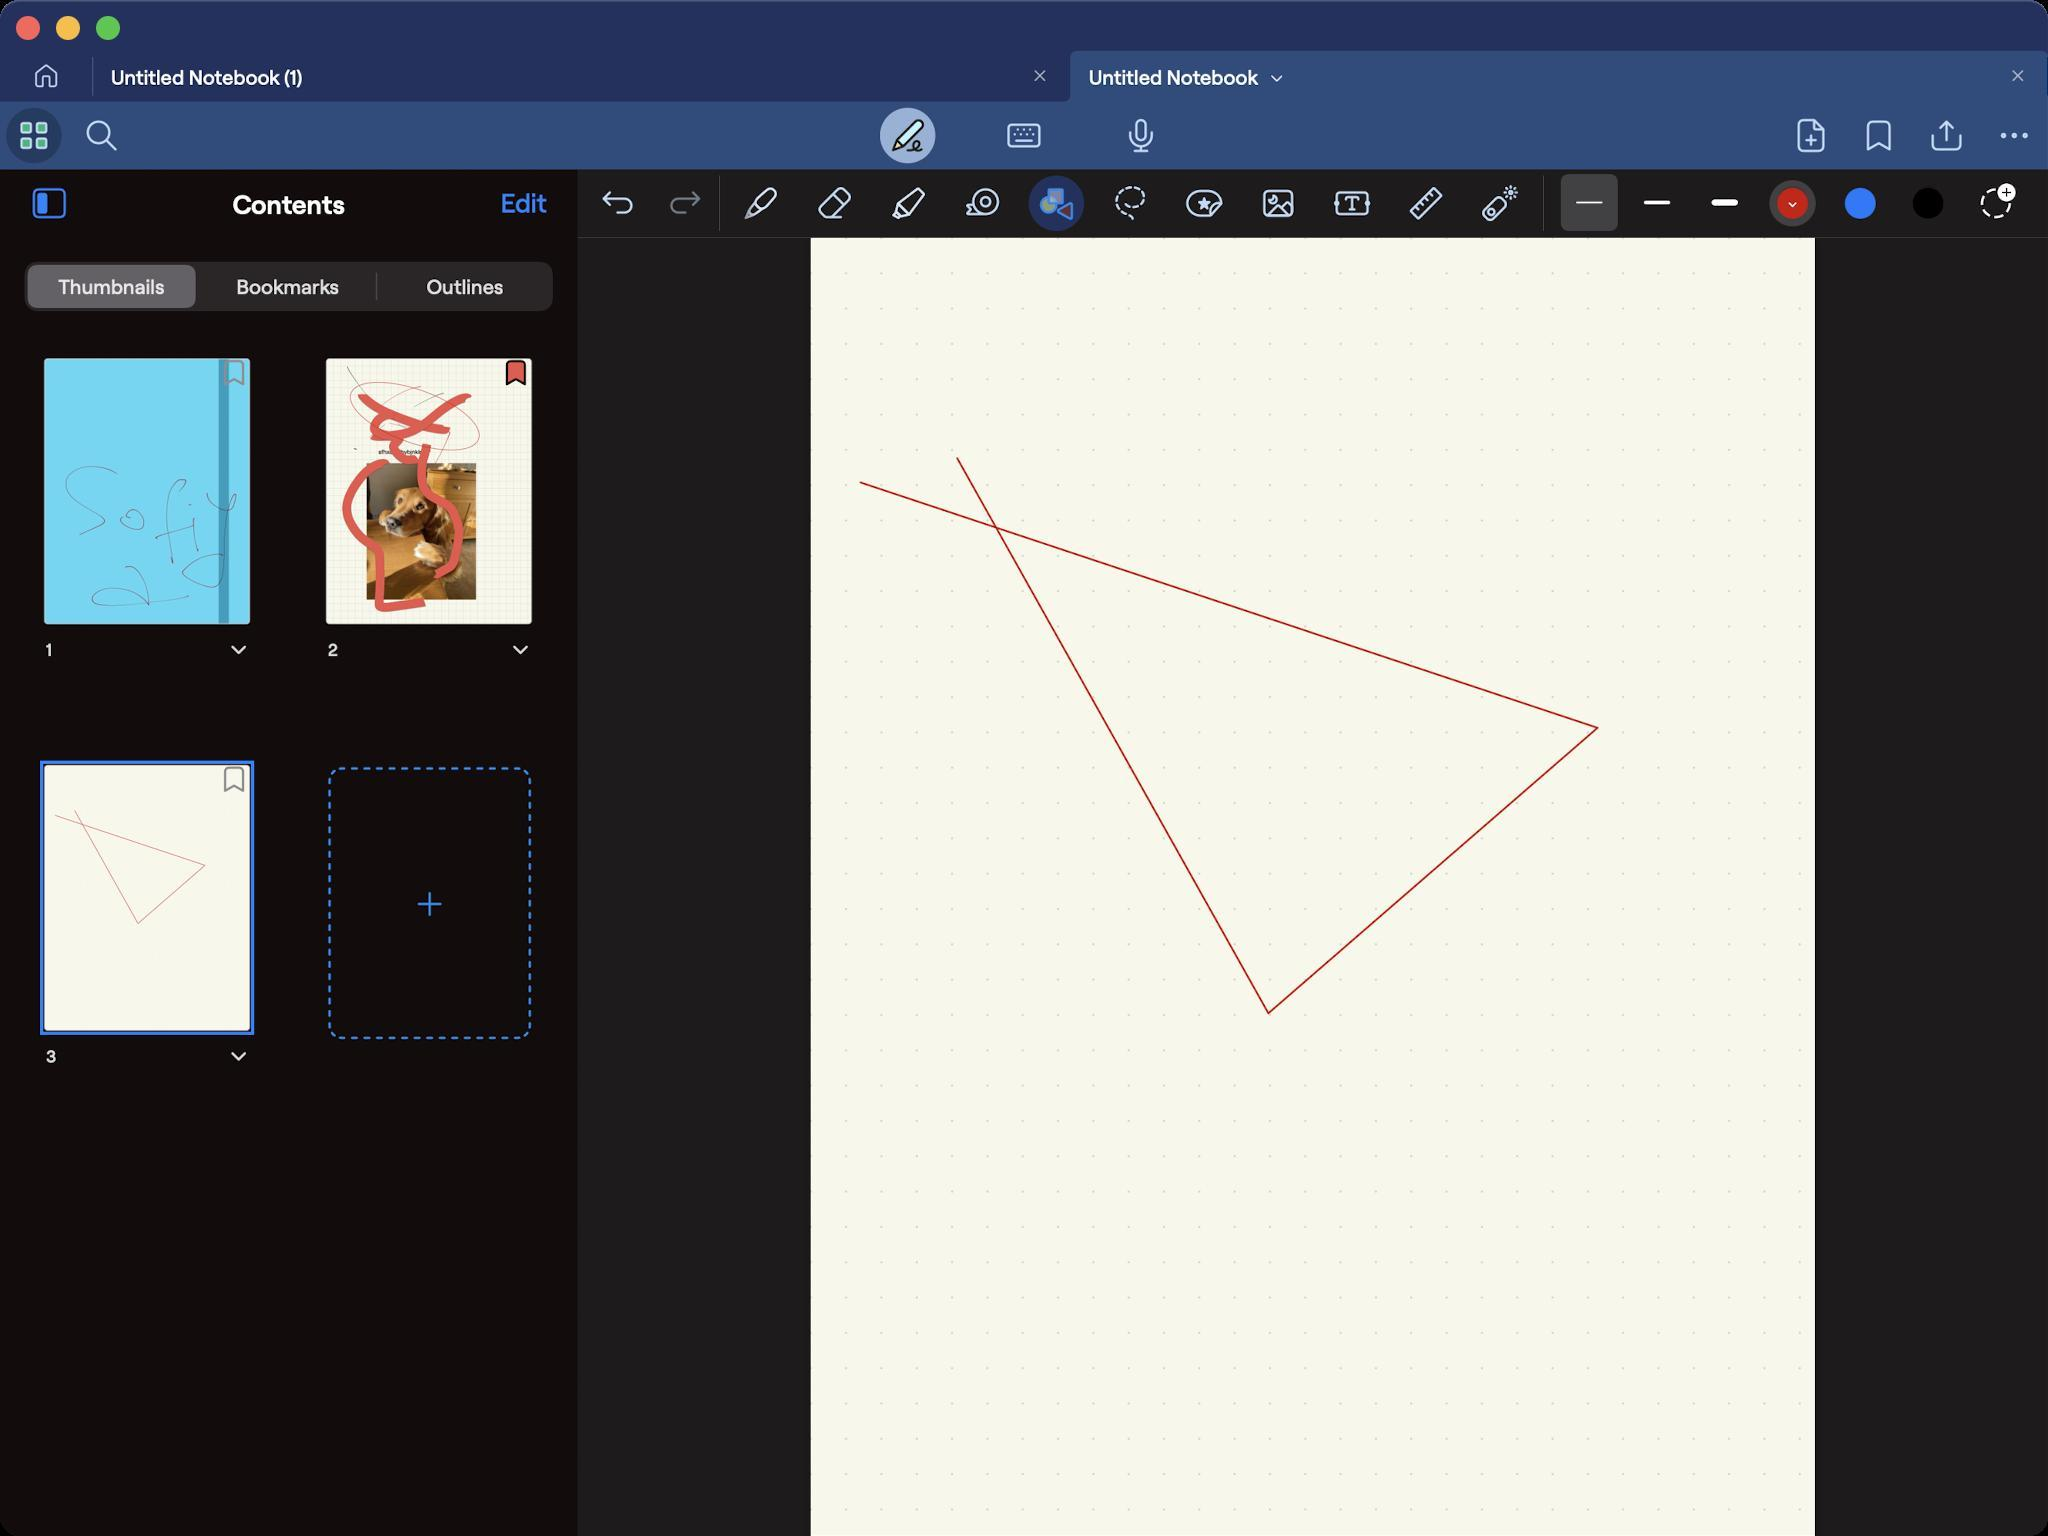
Accessibility tree:
{"name": "Untitled_Notebook", "role": "AXWindow", "description": null, "role_description": "standard window", "value": null, "position": "352.00;95.00", "size": "1024;768", "children": [{"name": null, "role": "AXGroup", "description": null, "role_description": "group", "value": null, "position": "0.00;0.00", "size": "1024;768", "children": [{"name": null, "role": "AXGroup", "description": null, "role_description": "group", "value": null, "position": "0.00;0.00", "size": "1024;28", "children": []}, {"name": null, "role": "AXGroup", "description": null, "role_description": "group", "value": null, "position": "0.00;0.00", "size": "1024;15", "children": []}, {"name": null, "role": "AXGroup", "description": null, "role_description": "group", "value": null, "position": "0.00;0.00", "size": "1024;768", "children": [{"name": null, "role": "AXButton", "description": "Home", "role_description": "button", "value": null, "position": "0.00;25.41", "size": "46;25", "children": []}, {"name": null, "role": "AXGroup", "description": null, "role_description": "collection", "value": null, "position": "46.20;25.41", "size": "978;25", "children": [{"name": null, "role": "AXStaticText", "description": "Tab Untitled Notebook (1)", "role_description": "text", "value": null, "position": "46.20;25.41", "size": "489;25", "children": []}, {"name": null, "role": "AXStaticText", "description": "Tab Untitled Notebook", "role_description": "text", "value": null, "position": "535.15;25.41", "size": "489;25", "children": []}]}, {"name": null, "role": "AXGroup", "description": "Toolbar", "role_description": "group", "value": null, "position": "0.00;50.82", "size": "1024;34", "children": [{"name": null, "role": "AXGroup", "description": null, "role_description": "group", "value": null, "position": "0.00;50.82", "size": "1024;34", "children": [{"name": null, "role": "AXButton", "description": "Study Navigator", "role_description": "button", "value": null, "position": "0.00;53.13", "size": "34;29", "children": []}, {"name": null, "role": "AXButton", "description": "Search", "role_description": "button", "value": null, "position": "33.88;53.13", "size": "34;29", "children": []}, {"name": null, "role": "AXButton", "description": "Read only", "role_description": "button", "value": null, "position": "436.59;53.13", "size": "34;29", "children": []}, {"name": null, "role": "AXButton", "description": "typing", "role_description": "button", "value": null, "position": "495.11;53.13", "size": "34;29", "children": []}, {"name": null, "role": "AXButton", "description": "Record", "role_description": "button", "value": null, "position": "553.63;53.13", "size": "34;29", "children": []}, {"name": null, "role": "AXButton", "description": "Add", "role_description": "button", "value": null, "position": "888.58;53.90", "size": "34;28", "children": []}, {"name": null, "role": "AXButton", "description": "Bookmark", "role_description": "button", "value": null, "position": "922.46;53.90", "size": "34;28", "children": []}, {"name": null, "role": "AXButton", "description": "Share", "role_description": "button", "value": null, "position": "956.34;53.90", "size": "34;28", "children": []}, {"name": null, "role": "AXButton", "description": "More", "role_description": "button", "value": null, "position": "990.22;53.90", "size": "34;28", "children": []}]}]}, {"name": null, "role": "AXGroup", "description": null, "role_description": "group", "value": null, "position": "0.00;84.70", "size": "289;684", "children": [{"name": null, "role": "AXGroup", "description": "Toolbar", "role_description": "group", "value": null, "position": "0.00;84.70", "size": "289;34", "children": [{"name": null, "role": "AXGroup", "description": null, "role_description": "group", "value": null, "position": "0.00;84.70", "size": "289;34", "children": [{"name": null, "role": "AXButton", "description": "sidebar", "role_description": "button", "value": null, "position": "0.00;84.70", "size": "38;34", "children": []}, {"name": null, "role": "AXStaticText", "description": "Contents", "role_description": "text", "value": null, "position": "116.27;93.94", "size": "56;16", "children": []}, {"name": null, "role": "AXButton", "description": "Edit", "role_description": "button", "value": null, "position": "244.09;84.70", "size": "45;34", "children": []}]}]}, {"name": null, "role": "AXTabGroup", "description": null, "role_description": "tab group", "value": null, "position": "12.32;130.90", "size": "264;25", "children": [{"name": null, "role": "AXRadioButton", "description": "Thumbnails", "role_description": "tab", "value": 1, "position": "12.32;130.90", "size": "87;25", "children": []}, {"name": null, "role": "AXRadioButton", "description": "Bookmarks", "role_description": "tab", "value": 0, "position": "100.10;130.90", "size": "88;25", "children": []}, {"name": null, "role": "AXRadioButton", "description": "Outlines", "role_description": "tab", "value": 0, "position": "188.65;130.90", "size": "88;25", "children": []}]}, {"name": null, "role": "AXGroup", "description": null, "role_description": "collection", "value": null, "position": "0.00;167.09", "size": "289;601", "children": [{"name": null, "role": "AXStaticText", "description": "Page 1", "role_description": "text", "value": null, "position": "12.32;174.79", "size": "123;185", "children": []}, {"name": null, "role": "AXStaticText", "description": "Page 2, Favorited", "role_description": "text", "value": null, "position": "153.23;174.79", "size": "123;185", "children": []}, {"name": null, "role": "AXStaticText", "description": "Page 3", "role_description": "text", "value": null, "position": "12.32;378.07", "size": "123;185", "children": []}, {"name": null, "role": "AXButton", "description": "New", "role_description": "button", "value": null, "position": "153.23;378.07", "size": "123;185", "children": []}]}]}, {"name": null, "role": "AXGroup", "description": null, "role_description": "group", "value": null, "position": "288.75;84.70", "size": "735;34", "children": [{"name": null, "role": "AXGroup", "description": null, "role_description": "group", "value": "undoRedoStackView", "position": "288.75;84.70", "size": "74;34", "children": [{"name": null, "role": "AXButton", "description": "tool undo", "role_description": "button", "value": null, "position": "291.83;84.70", "size": "34;34", "children": []}, {"name": null, "role": "AXButton", "description": "tool redo", "role_description": "button", "value": null, "position": "325.71;84.70", "size": "34;34", "children": []}]}, {"name": null, "role": "AXGroup", "description": null, "role_description": "group", "value": "toolsStackView", "position": "363.44;84.70", "size": "408;34", "children": [{"name": null, "role": "AXButton", "description": "tool fountainpen", "role_description": "button", "value": null, "position": "366.52;84.70", "size": "28;34", "children": []}, {"name": null, "role": "AXButton", "description": "tool segment eraser", "role_description": "button", "value": null, "position": "403.48;84.70", "size": "28;34", "children": []}, {"name": null, "role": "AXButton", "description": "tool highlighter", "role_description": "button", "value": null, "position": "440.44;84.70", "size": "28;34", "children": []}, {"name": null, "role": "AXButton", "description": "tool tape", "role_description": "button", "value": null, "position": "477.40;84.70", "size": "28;34", "children": []}, {"name": null, "role": "AXButton", "description": "tool shapes", "role_description": "button", "value": null, "position": "514.36;84.70", "size": "28;34", "children": []}, {"name": null, "role": "AXButton", "description": "tool lasso", "role_description": "button", "value": null, "position": "551.32;84.70", "size": "28;34", "children": []}, {"name": null, "role": "AXButton", "description": "tool elements", "role_description": "button", "value": null, "position": "588.28;84.70", "size": "28;34", "children": []}, {"name": null, "role": "AXButton", "description": "tool image", "role_description": "button", "value": null, "position": "625.24;84.70", "size": "28;34", "children": []}, {"name": null, "role": "AXButton", "description": "tool texttool", "role_description": "button", "value": null, "position": "662.20;84.70", "size": "28;34", "children": []}, {"name": null, "role": "AXButton", "description": "tool ruler", "role_description": "button", "value": null, "position": "699.16;84.70", "size": "28;34", "children": []}, {"name": null, "role": "AXButton", "description": "tool laser", "role_description": "button", "value": null, "position": "736.12;84.70", "size": "28;34", "children": []}, {"name": null, "role": "AXButton", "description": "tool timer", "role_description": "button", "value": null, "position": "773.08;84.70", "size": "28;34", "children": []}]}, {"name": null, "role": "AXGroup", "description": null, "role_description": "group", "value": "penSizeAndColorStackView", "position": "771.54;84.70", "size": "253;34", "children": [{"name": null, "role": "AXGroup", "description": null, "role_description": "collection", "value": null, "position": "777.70;84.70", "size": "246;34", "children": [{"name": null, "role": "AXGroup", "description": null, "role_description": "group", "value": null, "position": "780.78;87.78", "size": "28;28", "children": [{"name": null, "role": "AXButton", "description": "Thickness picker 1", "role_description": "button", "value": "0.3 mm", "position": "780.01;81.62", "size": "29;39", "children": []}]}, {"name": null, "role": "AXGroup", "description": null, "role_description": "group", "value": null, "position": "814.66;87.78", "size": "28;28", "children": [{"name": null, "role": "AXButton", "description": "Thickness picker 2", "role_description": "button", "value": "0.9 mm", "position": "813.89;81.62", "size": "29;39", "children": []}]}, {"name": null, "role": "AXGroup", "description": null, "role_description": "group", "value": null, "position": "848.54;87.78", "size": "28;28", "children": [{"name": null, "role": "AXButton", "description": "Thickness picker 3", "role_description": "button", "value": "1.5 mm", "position": "847.77;81.62", "size": "29;39", "children": []}]}, {"name": null, "role": "AXGroup", "description": null, "role_description": "group", "value": null, "position": "882.42;87.78", "size": "28;28", "children": [{"name": null, "role": "AXButton", "description": "Color picker 1", "role_description": "button", "value": "Red 82% Green 0% Blue 0%", "position": "882.42;87.78", "size": "28;28", "children": []}]}, {"name": null, "role": "AXGroup", "description": null, "role_description": "group", "value": null, "position": "916.30;87.78", "size": "28;28", "children": [{"name": null, "role": "AXButton", "description": "Color picker 2", "role_description": "button", "value": "Red 0% Green 48% Blue 100%", "position": "916.30;87.78", "size": "28;28", "children": []}]}, {"name": null, "role": "AXGroup", "description": null, "role_description": "group", "value": null, "position": "950.18;87.78", "size": "28;28", "children": [{"name": null, "role": "AXButton", "description": "Color picker 3", "role_description": "button", "value": "Red 0% Green 0% Blue 0%", "position": "950.18;87.78", "size": "28;28", "children": []}]}, {"name": null, "role": "AXGroup", "description": null, "role_description": "group", "value": null, "position": "984.06;87.78", "size": "28;28", "children": [{"name": null, "role": "AXButton", "description": "Add new color", "role_description": "button", "value": "Add new color", "position": "984.06;87.78", "size": "28;28", "children": []}]}]}]}]}, {"name": null, "role": "AXStaticText", "description": "Document Content Area", "role_description": "text", "value": null, "position": "288.75;118.97", "size": "735;649", "children": []}]}]}, {"name": null, "role": "AXButton", "description": null, "role_description": "close button", "value": null, "position": "7.00;6.00", "size": "14;16", "children": []}, {"name": null, "role": "AXButton", "description": null, "role_description": "full screen button", "value": null, "position": "47.00;6.00", "size": "14;16", "children": [{"name": null, "role": "AXGroup", "description": null, "role_description": "group", "value": null, "position": "47.00;6.00", "size": "14;16", "children": [{"name": null, "role": "AXGroup", "description": null, "role_description": "group", "value": null, "position": "47.00;6.00", "size": "14;16", "children": []}]}]}, {"name": null, "role": "AXButton", "description": null, "role_description": "minimize button", "value": null, "position": "27.00;6.00", "size": "14;16", "children": []}]}